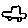
Label: car